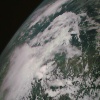
Label: cloud